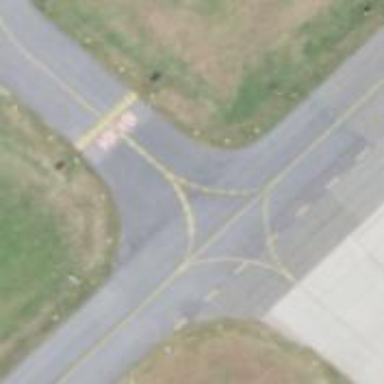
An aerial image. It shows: Image of taxiway at airport.